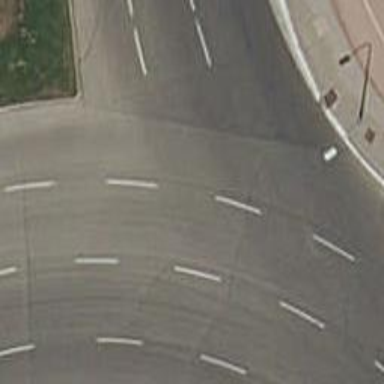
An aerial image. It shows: Tertiary road with asphalt surface leading to roundabout junction.